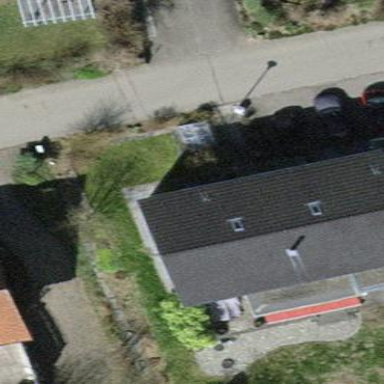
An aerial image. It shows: Detached building with gabled roof.